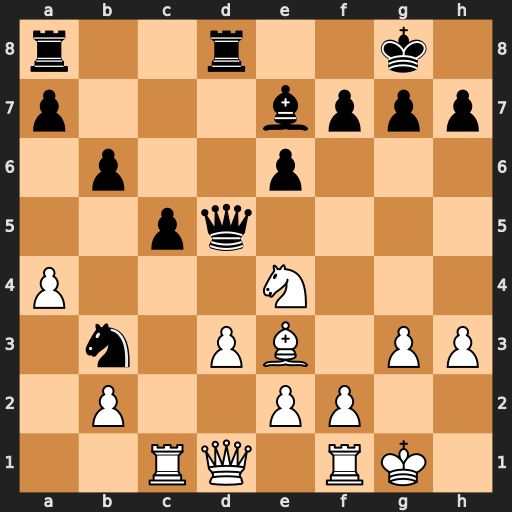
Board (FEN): r2r2k1/p3bppp/1p2p3/2pq4/P3N3/1n1PB1PP/1P2PP2/2RQ1RK1
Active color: w
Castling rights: -
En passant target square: -
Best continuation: Nc3 Nxc1 Nxd5